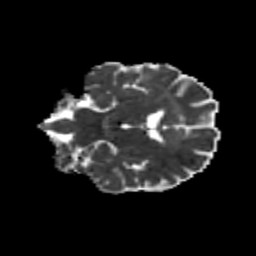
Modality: MD
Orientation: coronal
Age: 45
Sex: female
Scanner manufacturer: siemens
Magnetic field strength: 3 T
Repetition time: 8.6 s
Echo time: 0.095 s